Interaction volume radius: 10 \u00c5
Interaction volume height: 10 \u00c5
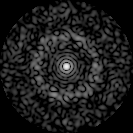
Disorder parameter: 0.8411